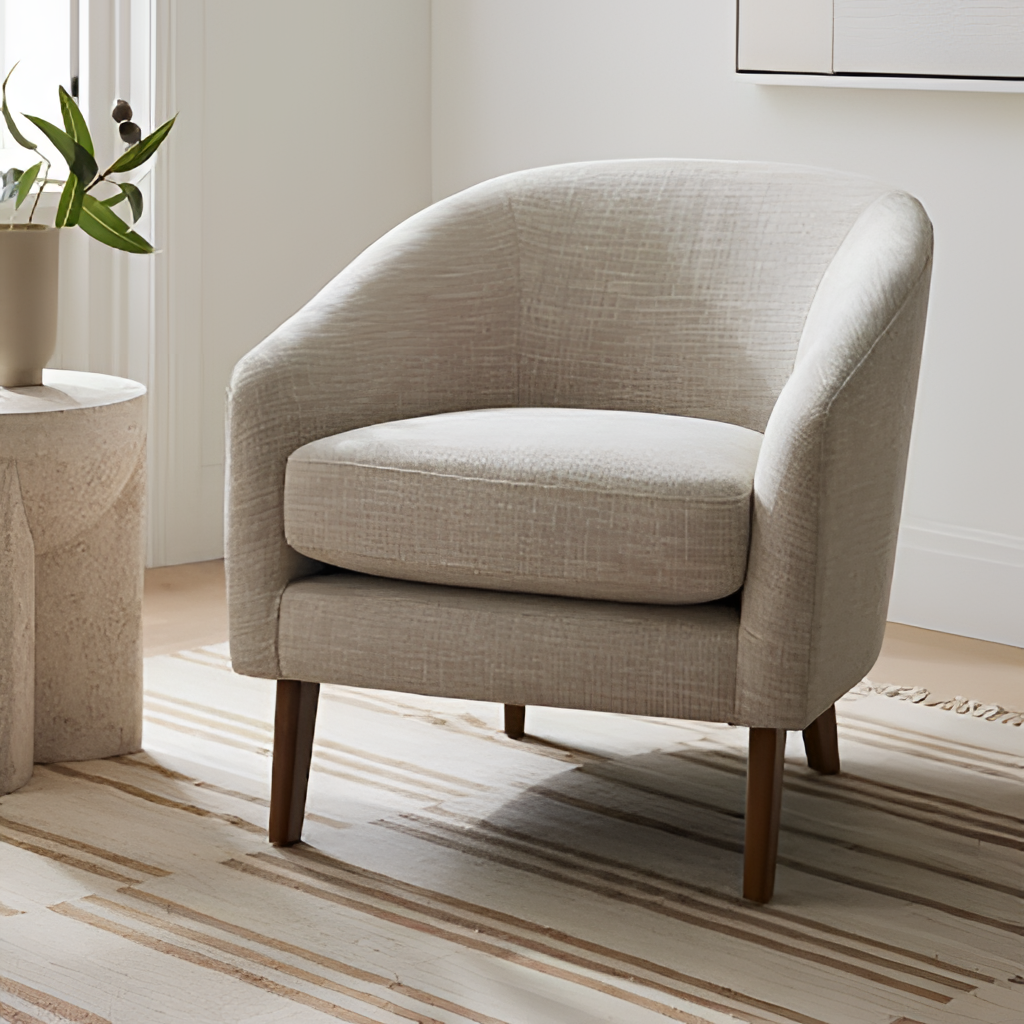
beige fabric armchair, living room, minimalist, beige wood flooring, with solid pattern, paint wallpaper, with solid pattern